Question: Based on my code below, When I debug and I get to the point in 'me'(jurl instance), where 'con.setRequestMethod(method)' is called, the Variables tab first shows:
'''
Name Value
----------- ----------------------------------------
this jurl (id=128)
-con HttpsURLConnectionImpl (id=129)
-method "GET" (id=116)
method "POST" (id=118)
furl "https://www.someurl.com/login" (id=117)
'''
If I'm to understand correctly then, shouldn't 'con.setRequestMethod("POST")' change this.con.method (id 116) from "GET" to "POST"? Because it's not. As soon as debug passes 'con.setRequestMethod(method)', this.con.method still says "GET". So either I'm missing something here, or Eclipse's variable tracker is bugged.
View.java
'''
public Class View {
private AccountManager accountManager = new AccountManager(this);
private void login() {
String username = textuser.getText();
String password = textpass.getText();
String locid = getLocId();
Hashtable result = null;
result = accountManager.login(username, password, locid);
}
}
'''
AccountManager.java
'''
public class AccountManager {
public View Parent = null;
private String USERNAME = null;
private String PASSWORD = null;
private String locid = null;
public View Parent = null;
public AccountManager(View view) {
this.Parent=view;
this._locationAssistant = l;
}
public Hashtable login(String username, String password, String locid) {
final String USERNAME = username;
final String PASSWORD = password;
this.USERNAME = username;
this.PASSWORD = password;
Hashtable result = new Hashtable();
URLVisitor vis = new URLVisitor();
vis.setURL("https://www.someurl.com/login");
vis.setMethod("POST");
vis.execute();
}
}
'''
URLVisitor.java
'''
public class URLVisitor {
private String method= "GET";
private String url;
public jurl me = null;
public URLVisitor() {
}
public void setURL(String url) {
this.url = url;
}
public void setMethod(String method) {
this.method = method;
}
public void execute() {
me = new jurl(this.method, this.url);
}
}
'''
jurl.java
'''
public class jurl {
private URL url;
private HttpURLConnection con = null;
public jurl(String method, String furl) {
try {
url new URL(furl);
con = (HttpURLConnection) url.openConnection();
con.setRequestMethod(method);
}
}
}
'''

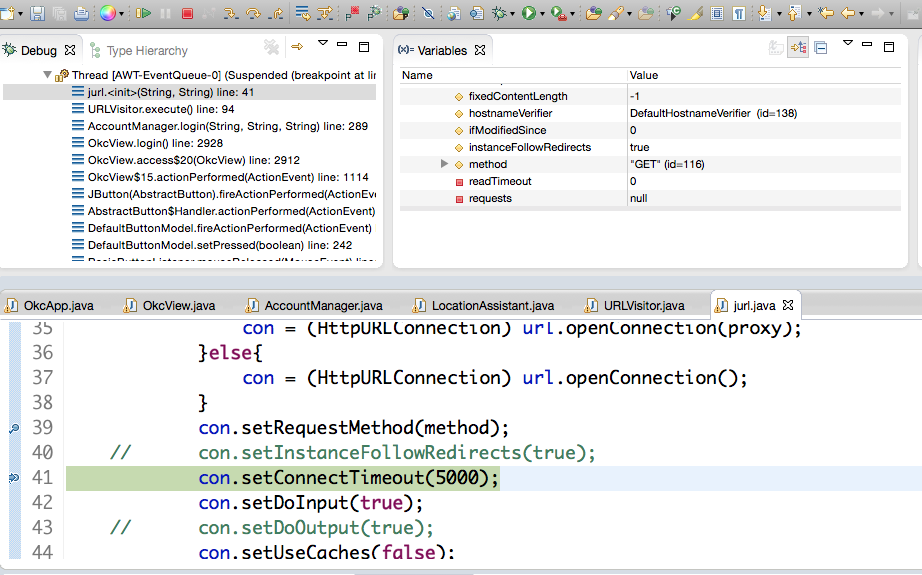
Answer: I found it. When the original 'HttpURLConnection con', is created, 'con.method''s default value is '"GET"'. When 'con.setRequestMethod' is called, however, for 'me', which is an instantiation that is created inside the already running 'vis' instantiation, it's 'con.setRequestMethod("POST")' is not reflected in 'vis.me.con.method', but instead one level down in 'vis.me.con.delegate.method'.